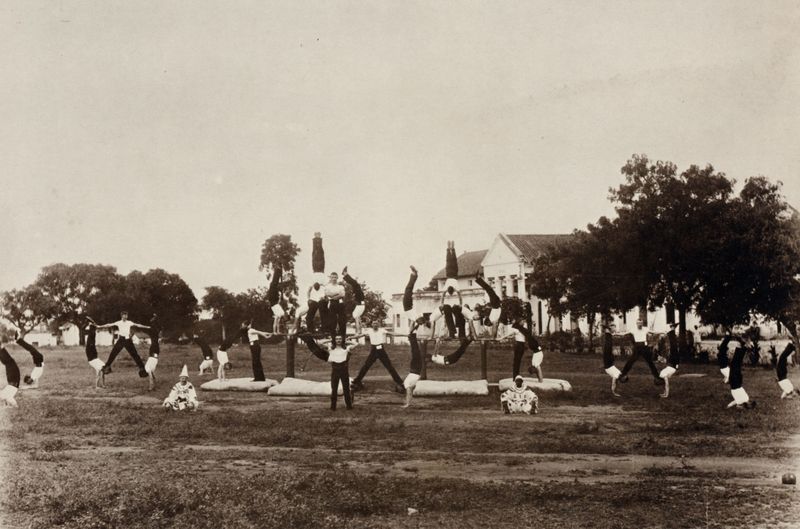
Titel: Militärische Turnübungen
Künstler: Raja Lala Deen Dayal
Schlagwörter: baum, gruppe, himmel, weiß, bäume, menschen, sitzen, stadt, braun, fenster, hut, köpfe, männer, schwarz, straße, dach, gebäude, gras, haus, park, weg, wiese, fest, tanz, hemd, hose, halten, kleidung, stehen, bild, häuser, natur, pappel, figur, personen, aufführung, choreographie, schule, übung, hosen, hemden, giebel, allee, platz, sepia, vorführung, figuren, luft, turner, muskeln, sport, foto, fotografie, photographie, stangen, clown, symmetrisch, schwarzweiss, zirkus, photo, übungen, sportplatz, freien, pyramide, show, harlekin, matte, verein, matten, akrobaten, akrobatik, artist, formation, turnen, jahn, akrobat, clowns, pyramiden, t shirt, öffentlichkeit, sportkleidung, turnvater, kolonialstil, handstand, turnfest, choreogrphie, formationen, schwarze hose, schwarze hosen, sportverein, turngruppe, turnkleidung, turnverein, sportlich, reck, cheerleader turnen schwarz-weiß fotographie, schwarzweiss foto, aktobatik